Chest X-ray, AP view. Patient: 63 years old, sex M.
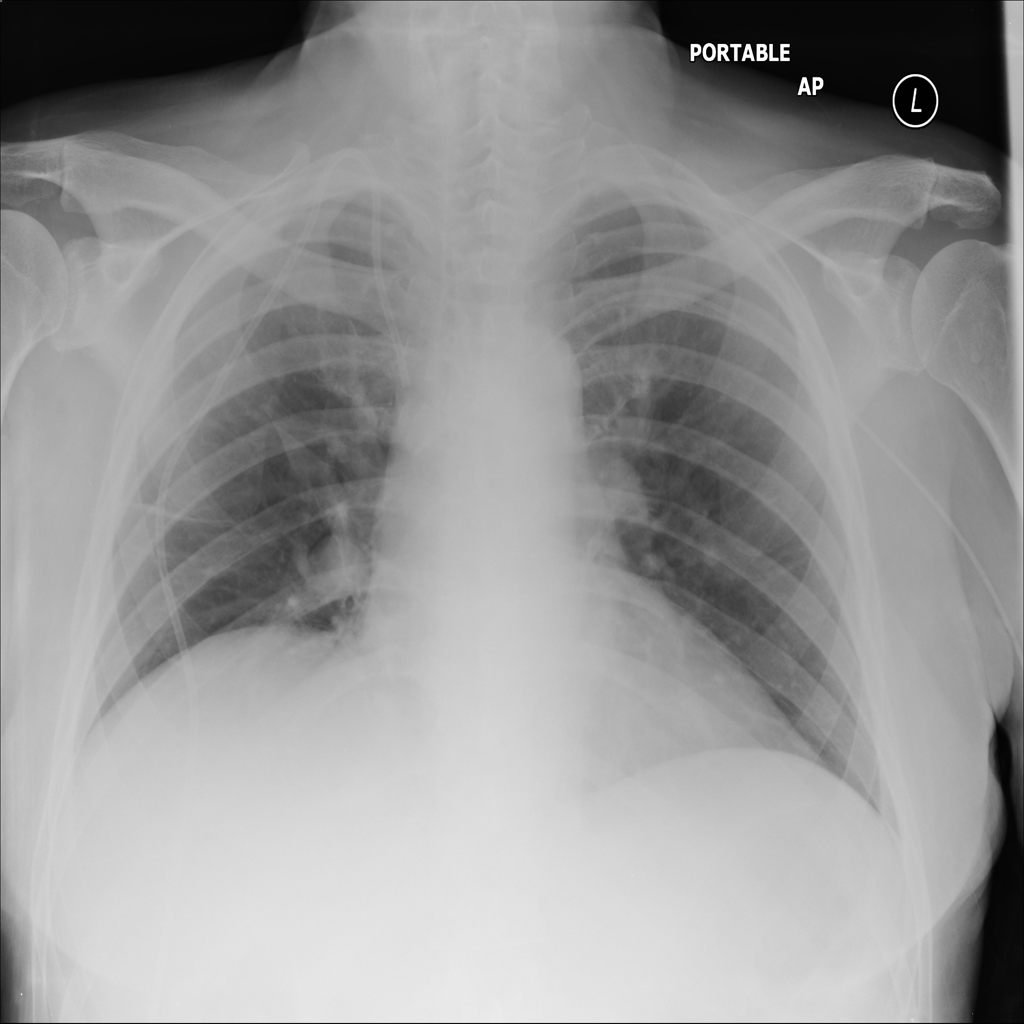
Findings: Atelectasis